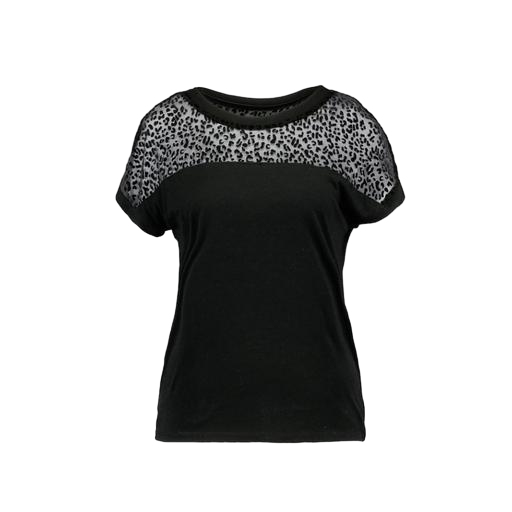
black plus size printed t-shirt only macy, black plus size lace-yoke jersey t-shirt, lace-yoke t-shirt, white background